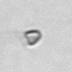
Label: Pyramimonas